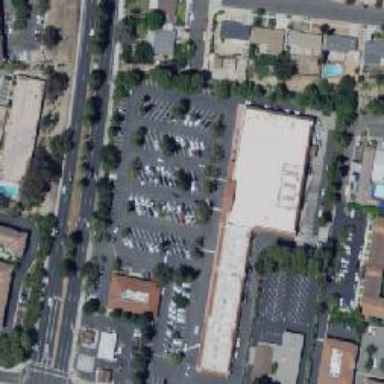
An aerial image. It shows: Supermarket.